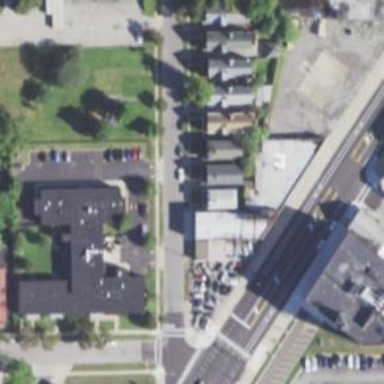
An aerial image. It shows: Commercial building.